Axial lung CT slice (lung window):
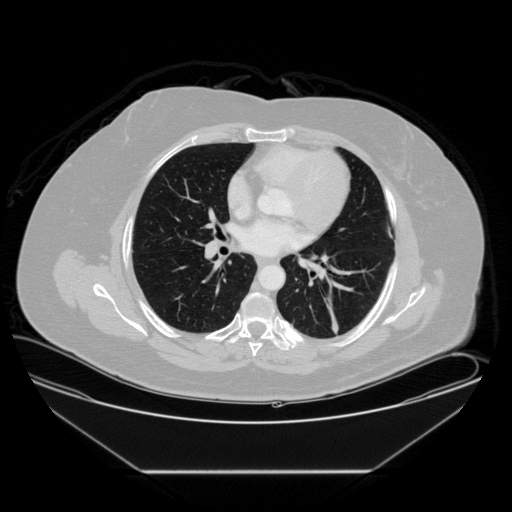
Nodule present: no